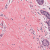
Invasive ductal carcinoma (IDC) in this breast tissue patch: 0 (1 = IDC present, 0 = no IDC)